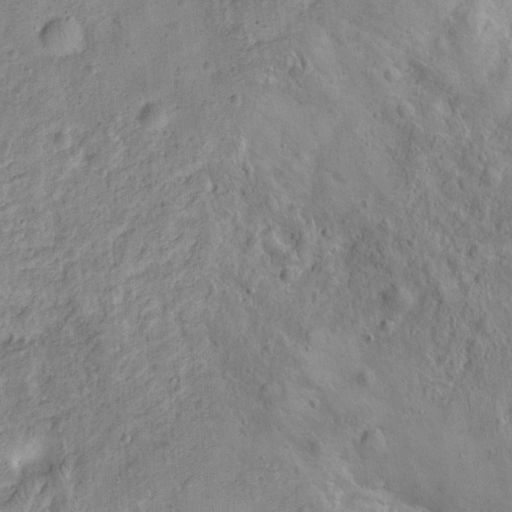
Objects detected: cone